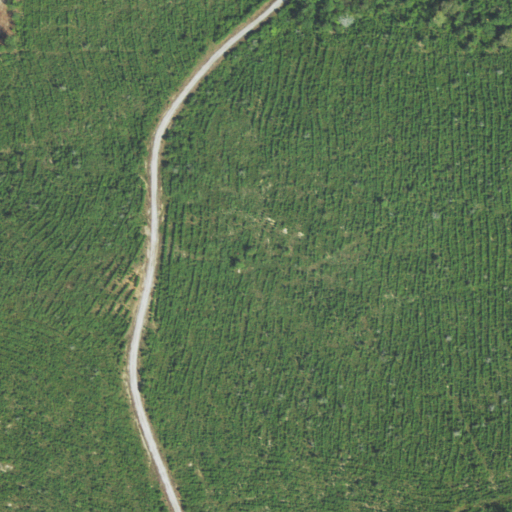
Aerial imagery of mountain in Louisiana named Jordan Hill containing shrub, deciduous forest, grassland, open development, evergreen forest, and low intensity development